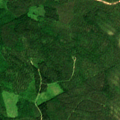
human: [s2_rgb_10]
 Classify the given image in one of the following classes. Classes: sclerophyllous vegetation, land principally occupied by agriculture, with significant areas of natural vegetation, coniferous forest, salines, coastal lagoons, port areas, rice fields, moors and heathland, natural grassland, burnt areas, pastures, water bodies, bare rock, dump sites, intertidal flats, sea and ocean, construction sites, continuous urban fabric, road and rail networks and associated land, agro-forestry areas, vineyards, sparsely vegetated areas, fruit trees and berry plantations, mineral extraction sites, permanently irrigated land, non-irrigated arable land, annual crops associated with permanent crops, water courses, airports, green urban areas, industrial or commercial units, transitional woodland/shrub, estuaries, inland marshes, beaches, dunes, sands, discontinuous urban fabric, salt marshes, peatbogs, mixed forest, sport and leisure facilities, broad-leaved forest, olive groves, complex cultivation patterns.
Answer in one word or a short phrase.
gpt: coniferous forest, mixed forest